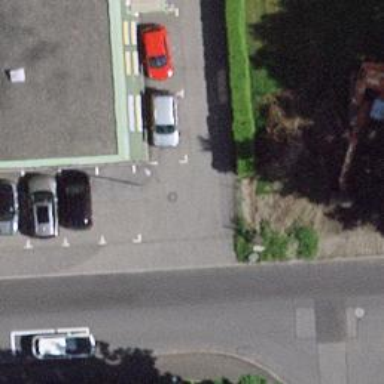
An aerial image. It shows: Bicycle parking area.